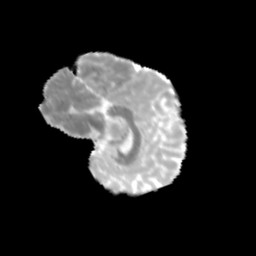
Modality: MD
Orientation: sagittal
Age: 12
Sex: male
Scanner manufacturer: siemens
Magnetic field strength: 3 T
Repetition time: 3.8 s
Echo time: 0.07 s